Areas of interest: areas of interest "Training Institution"
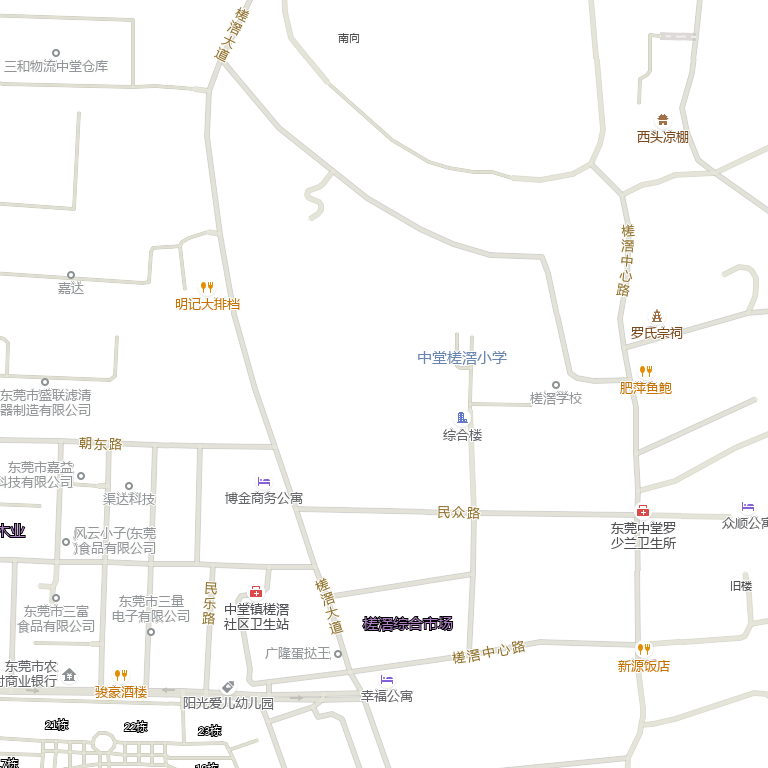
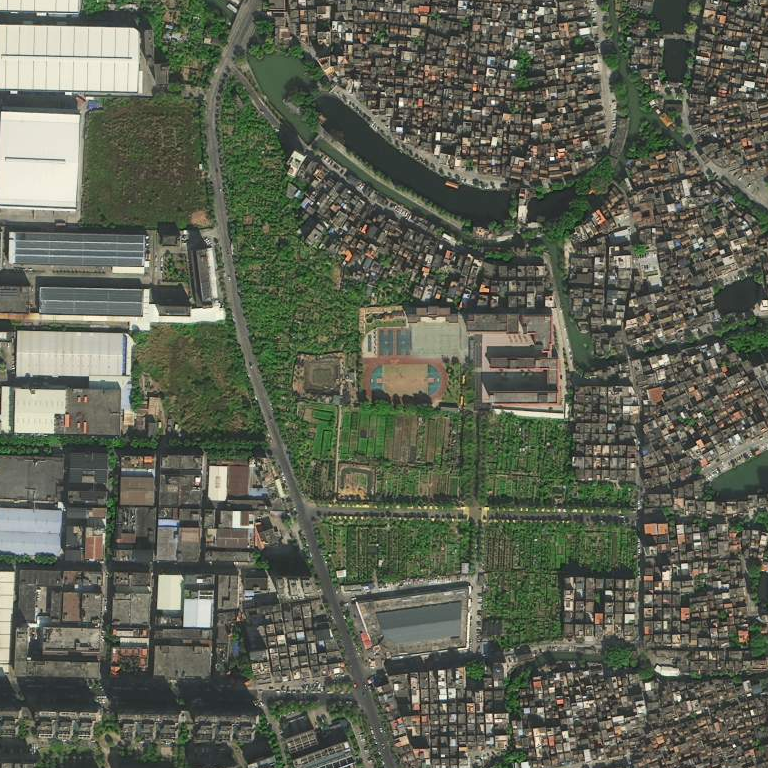